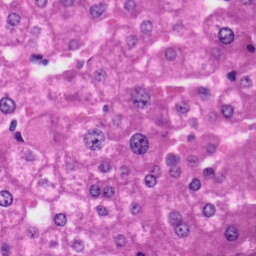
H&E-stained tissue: Liver